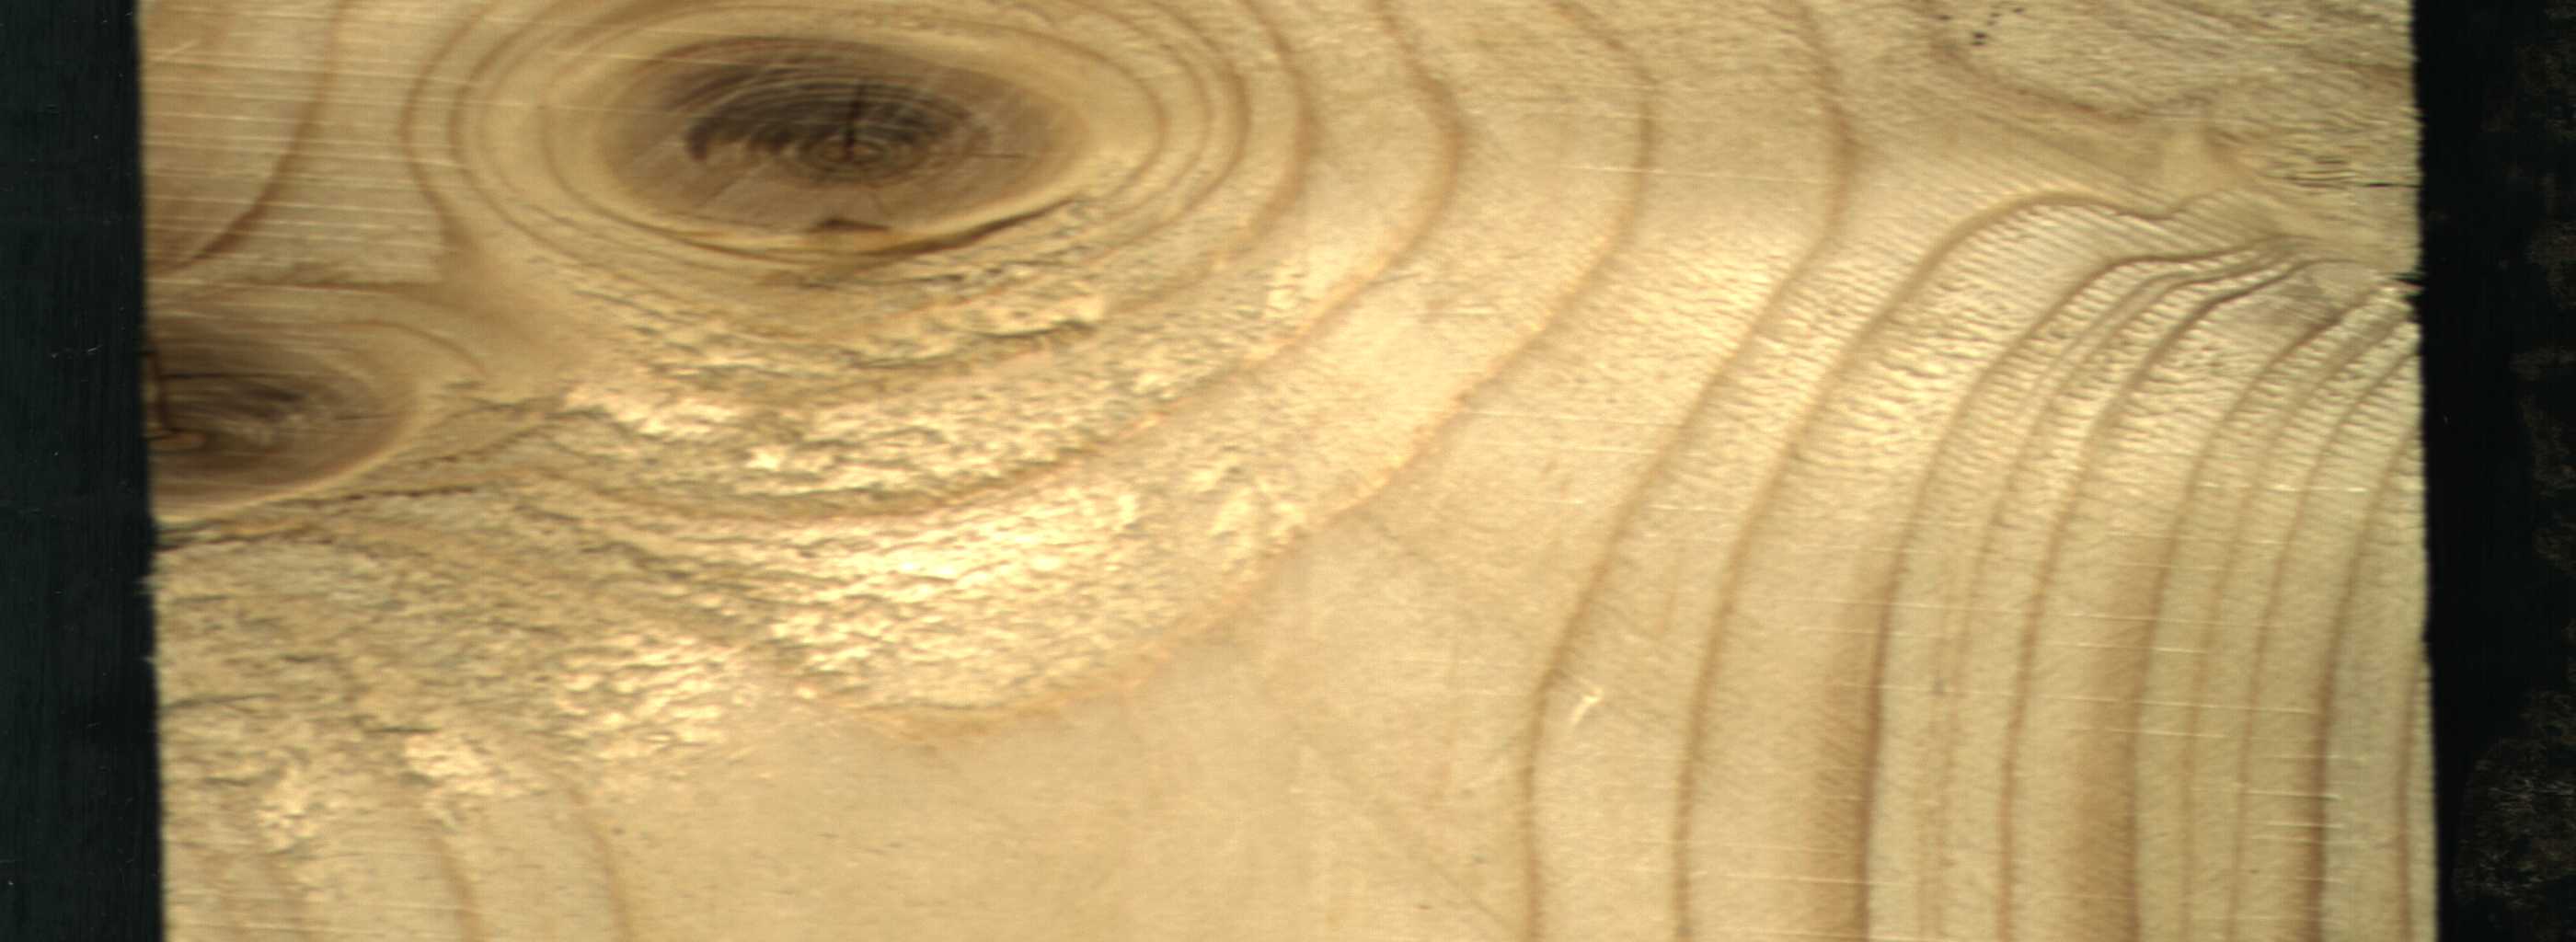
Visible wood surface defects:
knot_with_crack
knot_with_crack